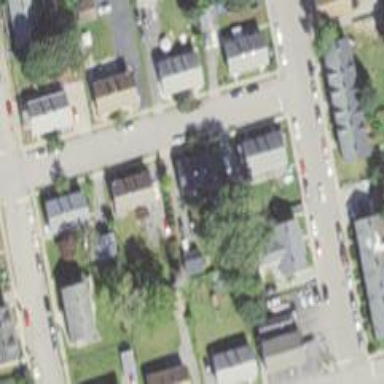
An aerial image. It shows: Residential driveway serving as service road.